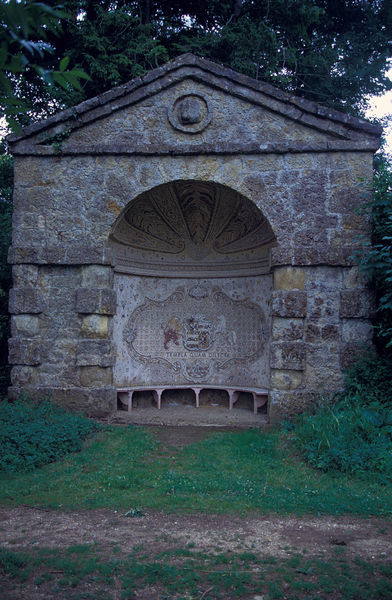
Titel: Pebble Alcove
Künstler: William Kent
Standort: Stowe, Buckinghamshire
Institution: Stowe Landscape Gardens
Schlagwörter: baum, blätter, gestein, laub, dreieck, grob, grün, landschaft, sitzen, braun, bunt, grau, hintergrund, schmuck, strasse, säule, säulen, gebäude, gras, haus, park, rasen, weg, wiese, ball, architektur, barock, stein, steine, erde, natur, strauch, büsche, pfad, sträucher, boden, england, rokoko, wald, kreis, pferd, rund, tondo, garten, relief, ruhe, sitz, sitze, bogen, giebel, mauer, farbe, bank, rundbogen, kuppel, häuschen, kartusche, detail, inschrift, tor, foto, fotografie, photographie, fugen, nische, gewölbe, medaillon, torbogen, sitzecke, mosaik, schimmel, photo, halbkreis, halbrund, dreiecksgiebel, rustika, wappen, sims, kalotte, gesims, löwen, quader, farbfoto, simse, apsis, grotte, kapelle, tempel, konche, löwe, muschel, pavillon, quadersteine, wandbild, sitzbank, pavillion, pagode, einhorn, römisch, steinbank, tympanon, rondell, zentralbau, keilsteine, halbkuppel, gartenhaus, exedra, wood, rustikal, gartenbank, wappentier, wappentiere, jakobsmuschel, unterschlupf, gebüude, memorial, steinsäulen, wartehalle, bahauen, dreiecksmotiv, gieber, kartusch, muschelkuppel, sitzmöglichkeit, steinhäuschen